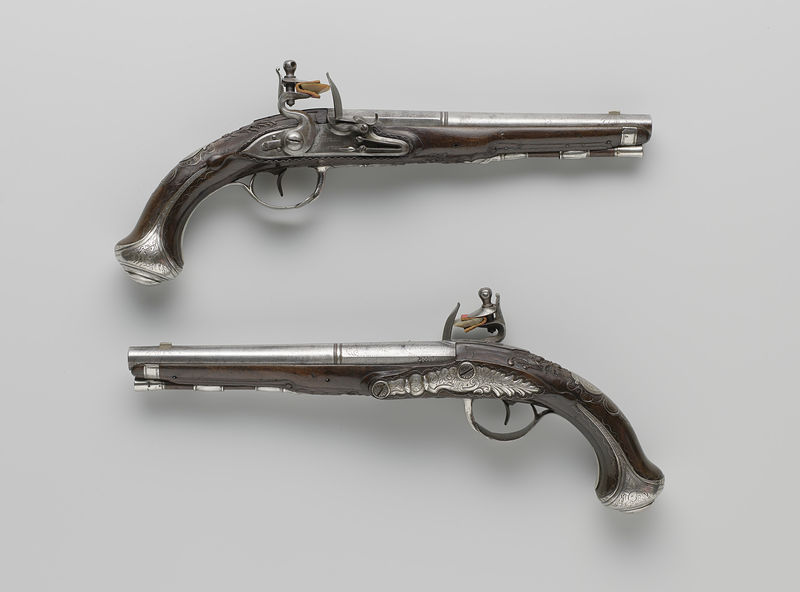
Titel: Vuursteenpistool
Künstler: Lambertus Michaelis Thone
Standort: Amsterdam
Institution: Rijksmuseum
Schlagwörter: ornate, old, two, brown, wooden, wood, silver, orange, armor, metal, steel, pair, photo, arms, antique, museum, long, brass, photograph, pistols, weapon, gun, guns, pin, barrel, tow, weapons, dual, objects, trigger, handle, pistol, set, silber, flintlock, firearm, gunpowder, ordinance, triggers, firing pin, amunition, ammunittion, i dont know